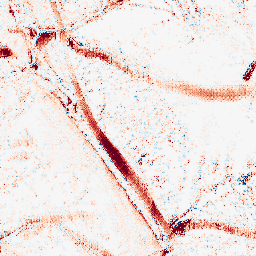
Category: morphological
Decomposition family: morphological_ellipse
Decomposition parameters: operation: opening
width: 20
height: 10
Upsampling method: regularized
Upsampling parameters: scale: 2
lambda_reg: 0.1
Upsampling scale: 2